Question: Long story short, Our company is currently using both the Telerik Silverlight tools and the Silverlight Toolkit to accomplish what we need in our program. Since Silverlight is dying out and the Silverlight Toolkit has not been updated since 2011, we are removing all dependencies on the Silverlight Toolkit and trying to replace those controls with a Telerik Alternative so that we are not using both toolkits. This way our customers only needs to download a 5mb file rather than a 10mb file.Since there was no Telerik alternative to LayoutTransformer, I decided to just pull the code from the source and put it in our project. After pulling the source file from the Toolkit from <URL>, placing it in my project, and then updating all the references I end up with a little problem. The screen in question is supposed to look like this: The only thing I changed was
'''
<UserControl
...
xmlns:layoutToolkit="clr-namespace:System.Windows.Controls;assembly=System.Windows.Controls.Layout.Toolkit">
'''
To
'''
<UserControl
...
xmlns:layoutToolkit="clr-namespace:Company.MyApp.App.Controls.LayoutTransformer">
'''
to make the control reference the code that I pulled out instead of the code from the assembly.It seems that the Grid that is holding all that information is not autosizing and instead all the information just gets jammed into that little area.(Even though none of that code changed)Does anyone know what might be causing the new LayoutTransformer to behave like this even though all the code is technically the same? Am I getting something wrong in pulling code from the Toolkit and placing it in my project? I tried to nail it down to only the relevant information, but if you need more information please let me know. Thanks!
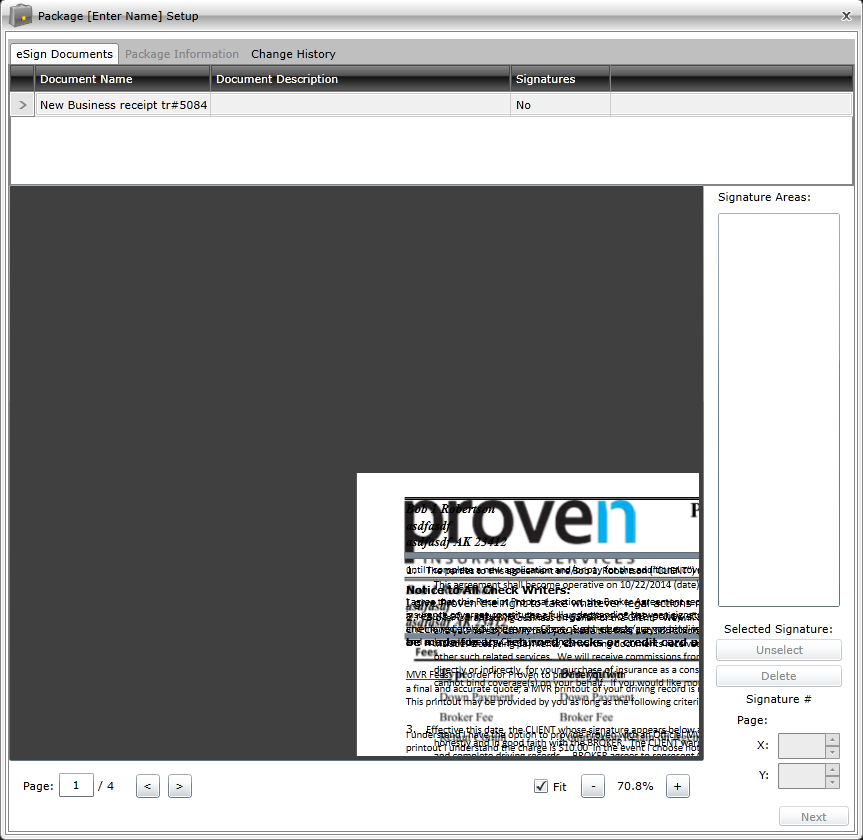
Answer: Couldn't get the LayoutTransformer to work no matter what I did so I just ended up switching it to a RenderTransform. From that change I got the problem that the ScrollViewer wasn't changing the scrollbars according to the width of the StackPanel when I would zoom in/out (the reason we went with the LayoutTransform in the first place is because it would automatically do that for you). To fix this I found a workaround by wrapping the StackPanel (which is being transformed) in a Canvas. Then when the StackPanel is being transformed I set the size of the Canvas. Here's the code below for any who might need it in the future.
XAML:
'''
<ScrollViewer
x:Name="PageScrollViewer"
HorizontalScrollBarVisibility="Auto"
VerticalScrollBarVisibility="Auto"
Background="#404040">
<Canvas x:Name="DocumentPanelHolder" UseLayoutRounding="False">
<StackPanel x:Name="DocumentPanel" Orientation="Vertical"/>
</Canvas>
</ScrollViewer>
'''
C#: //Inside the on set zoom function.
'''
ScaleTransform st = new ScaleTransform();
st.ScaleX = newZoomValue;
st.ScaleY = newZoomValue;
this.DocumentPanel.RenderTransform = st;
this.DocumentPanel.UpdateLayout();
this.DocumentPanelHolder.Height = this.DocumentPanel.ActualHeight * newZoomValue;
this.DocumentPanelHolder.Width = this.DocumentPanel.ActualWidth * newZoomValue;
'''